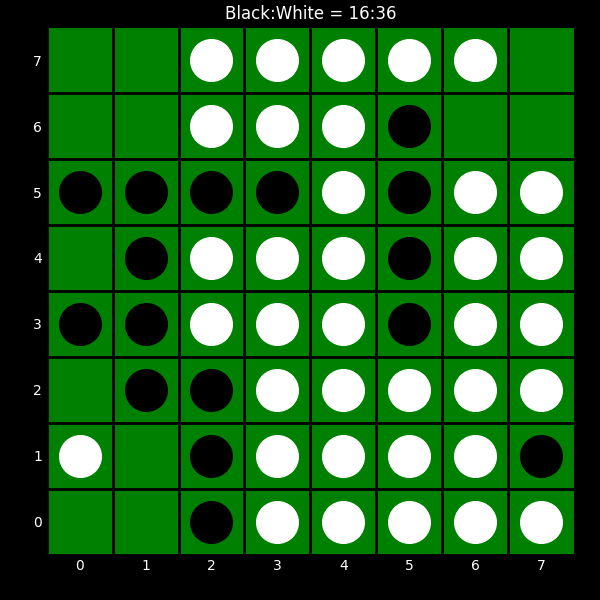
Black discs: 16
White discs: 36